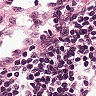
Metastatic tissue present: no